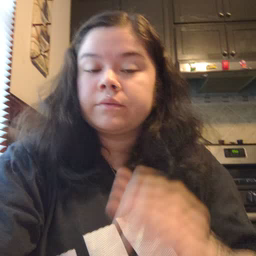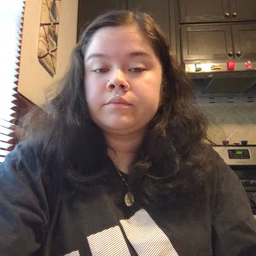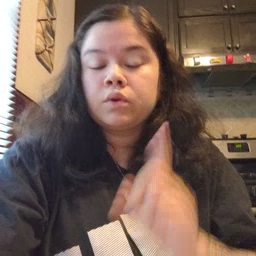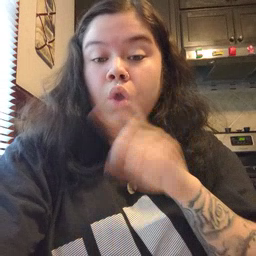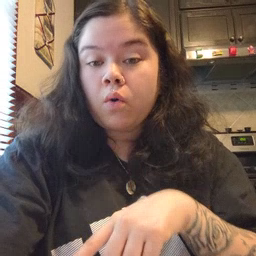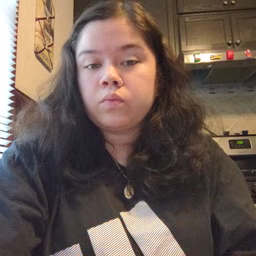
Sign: go